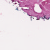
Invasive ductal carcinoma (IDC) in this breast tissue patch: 0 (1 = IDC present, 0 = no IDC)